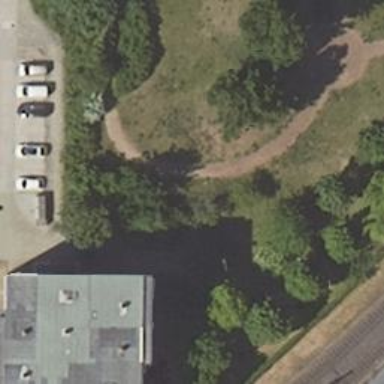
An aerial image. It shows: Path with surface of woodchips.